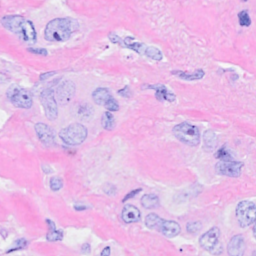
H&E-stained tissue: Breast